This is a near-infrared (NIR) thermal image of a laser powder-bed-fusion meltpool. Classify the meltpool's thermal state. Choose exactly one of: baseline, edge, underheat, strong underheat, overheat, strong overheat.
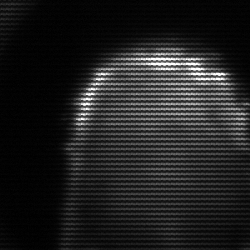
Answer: strong underheat